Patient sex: F
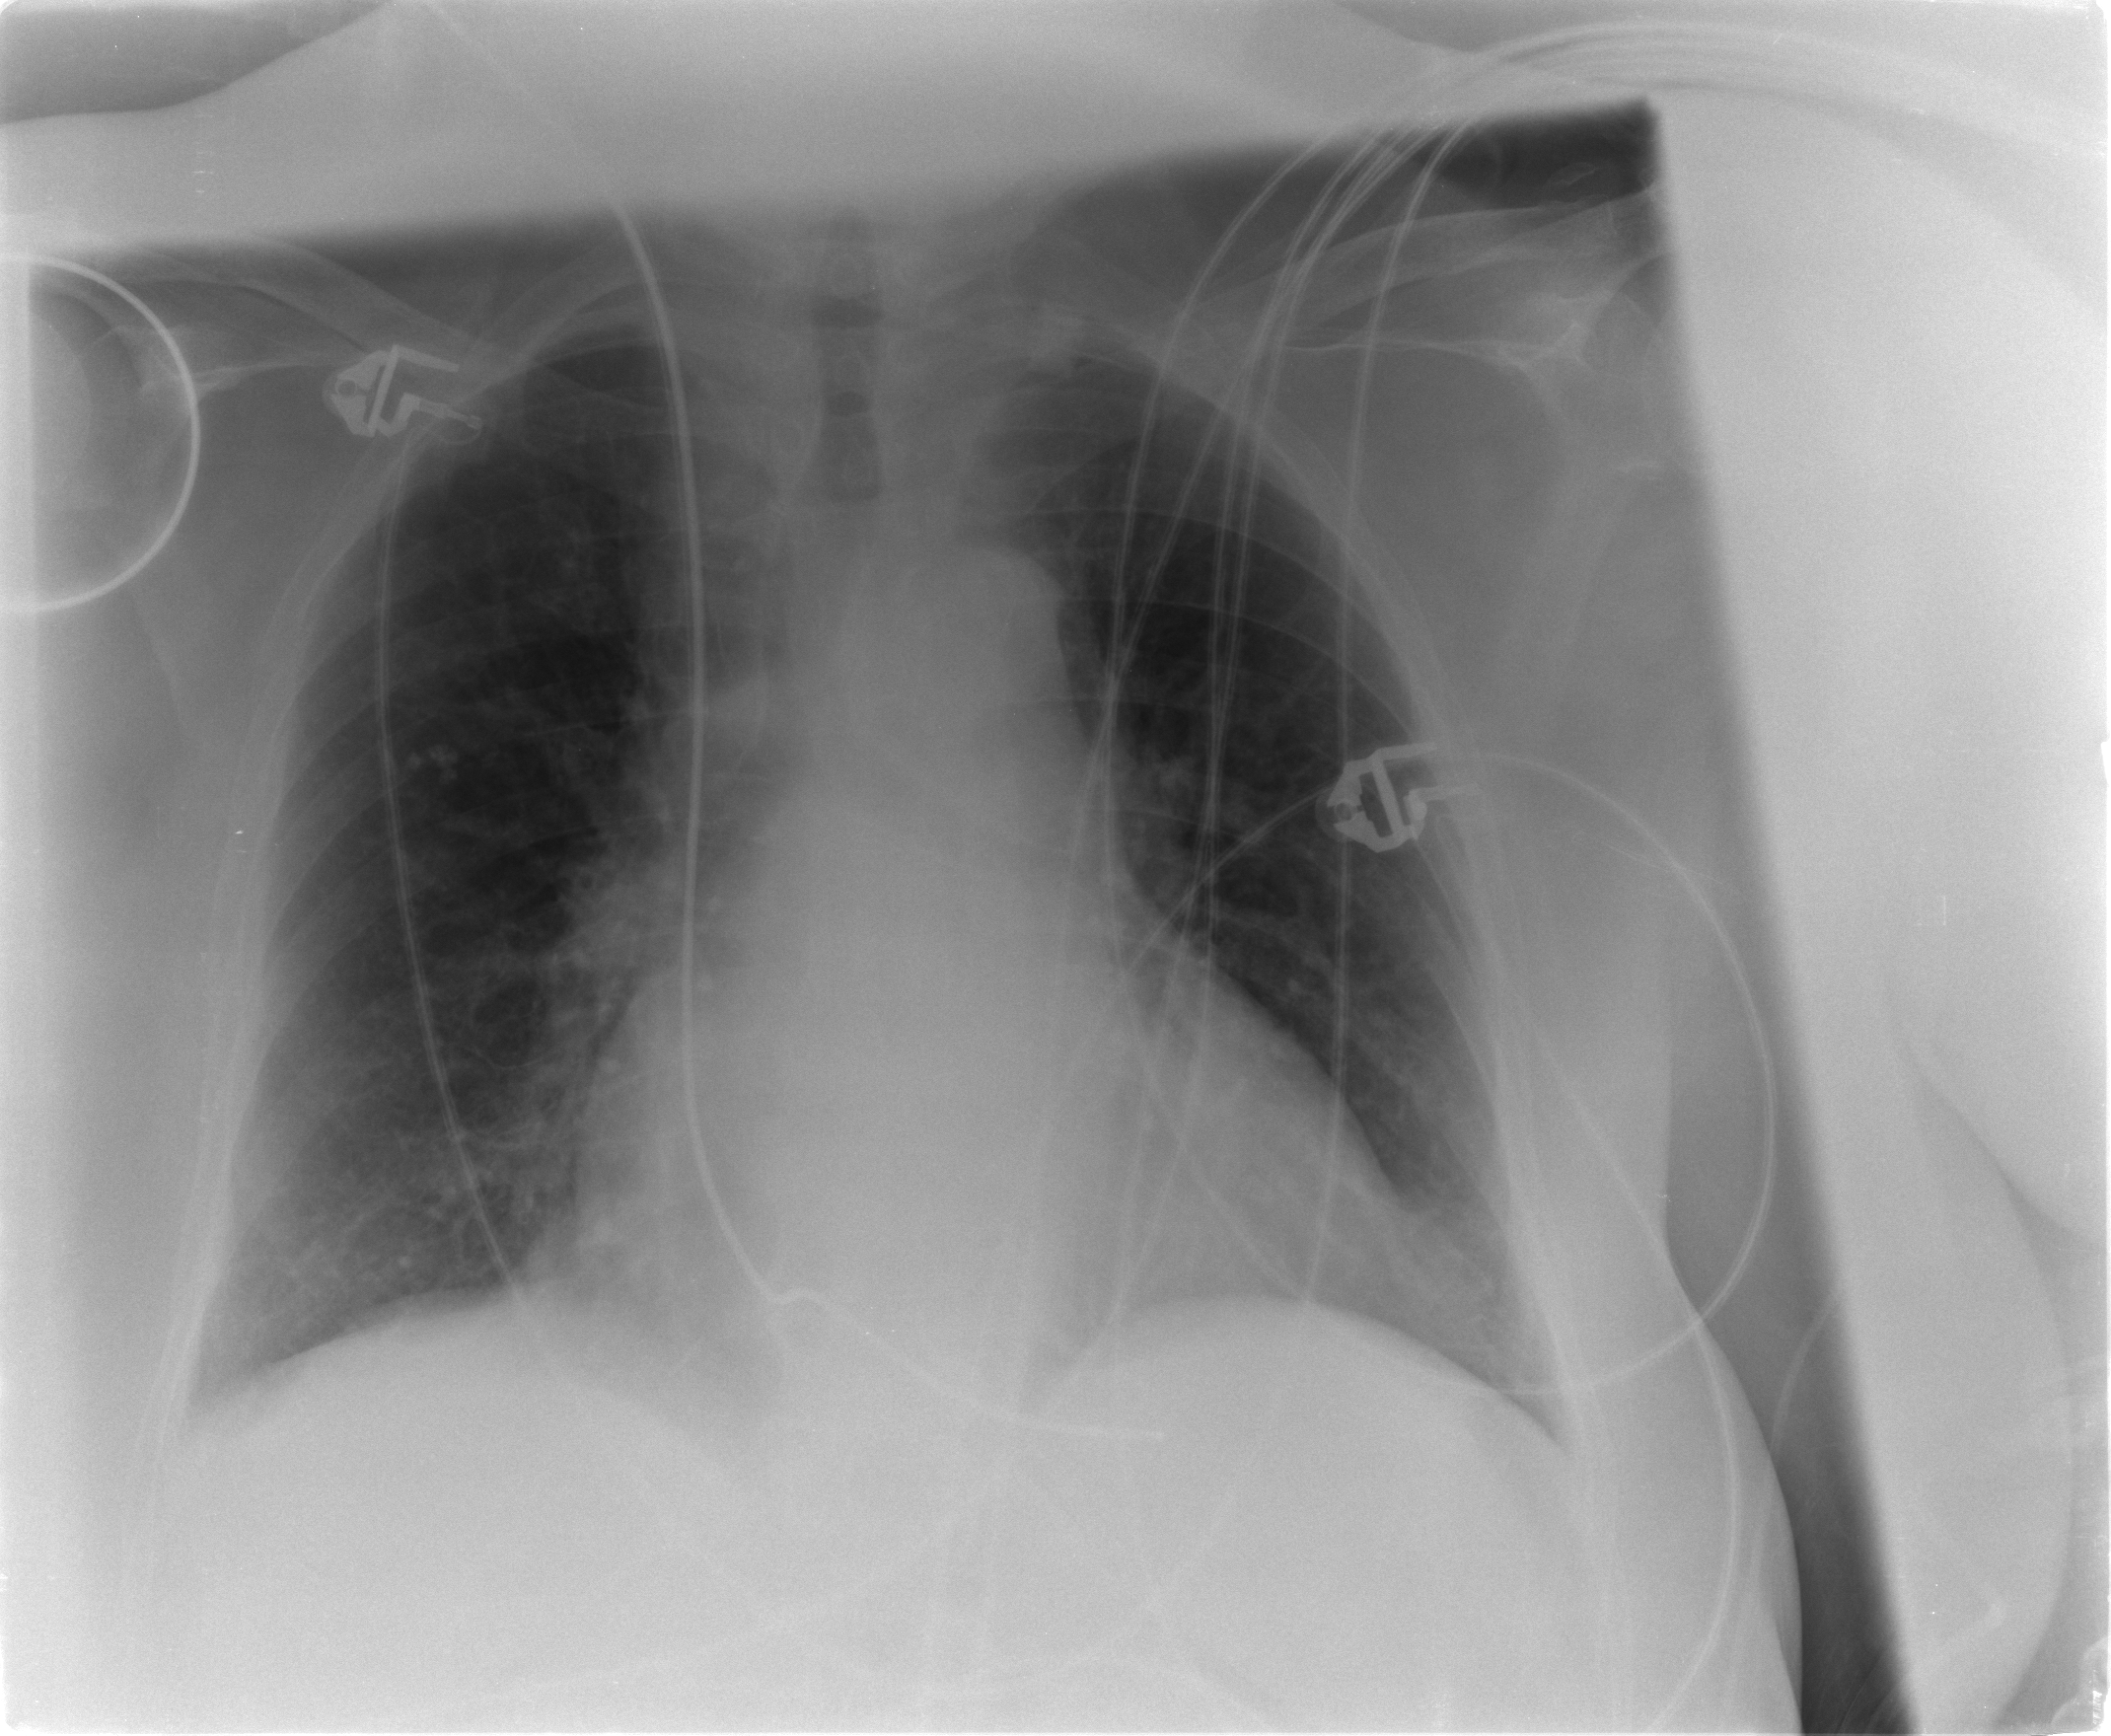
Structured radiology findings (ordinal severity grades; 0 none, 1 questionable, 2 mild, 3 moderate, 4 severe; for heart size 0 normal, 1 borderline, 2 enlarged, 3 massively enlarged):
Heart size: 2
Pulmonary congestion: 1
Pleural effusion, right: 0
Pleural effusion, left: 1
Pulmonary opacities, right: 0
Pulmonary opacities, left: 0
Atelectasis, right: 0
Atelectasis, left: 1